Question: I'm writing an app that could make good use of the Apple Watch's fitness tracker design, here:

So far, I've created the basic outline which is just a CAShapeLayer with a CGPath of an ellipse. I use strokeStart and strokeEnd to animate the progress. My problem comes when applying a gradient to the outline. How do I apply a gradient like above to the stroke of a CGPath?
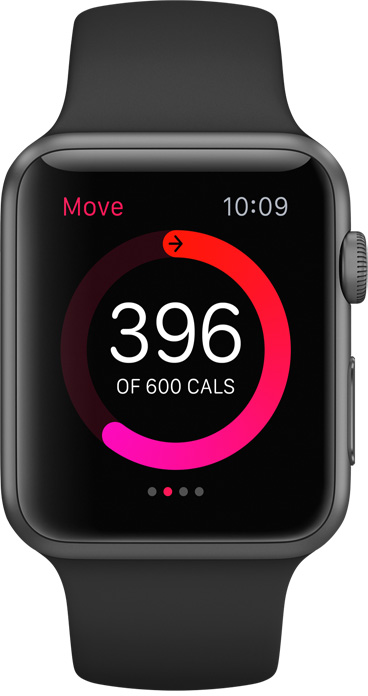
Answer: The cleanest way to do this without having to drop down to Core Graphics or GL is to create a layer containing the angle gradient that you want the ring filled with, mask it with a CAShapeLayer containing your circular path (with the appropriate line width and cap settings), then, as you're currently doing, use the shape layer's 'strokeEnd' property to set the "fill" percentage. Note that there isn't a built-in way to create an angle gradient--you can use one of the suggestions in <URL> for that.
edit: Also, you'll need a pair of semicircular "cap" images, one at each end of the ring--as the fill percentage gets close to 100%, the region at the top will reveal the discontinuity between the start and end color. In your example image above, you'd need a red semicircle oriented like this '(' at the start, and a pink one oriented like this ')' with a translation/rotation transform tracking the end.
additional edit: Also also, since the end-cap semicircle will be moving along the gradient, you'll need it to change color, interpolating from the start color to the end color as the fill amount goes from 0% to 100%. Best way to do that is with a shape layer with a semicircular path, since you can set the 'fillColor' of that without having to redraw image contents.